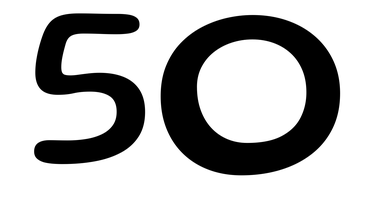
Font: Gluten_Regular